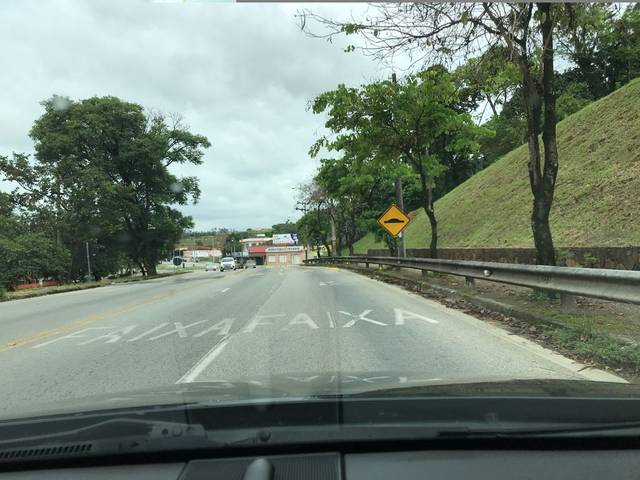
Region: Brazil
Coordinates: -23.544, -47.123